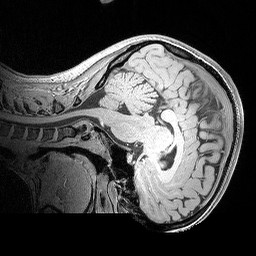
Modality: MP2RAGE
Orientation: sagittal
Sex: female
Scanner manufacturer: siemens
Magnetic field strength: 3 T
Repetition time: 5 s
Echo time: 0.00292 s